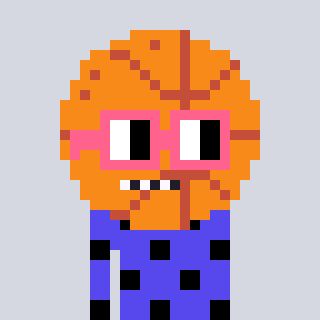
a pixel art character with square pink glasses, a basketball-shaped head and a computerblue-colored body on a cool background